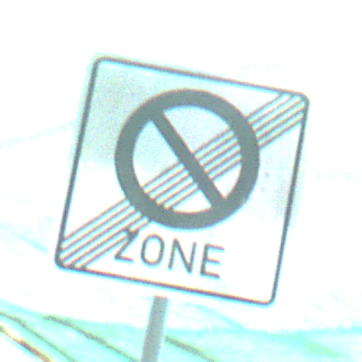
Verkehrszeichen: EndeEingeschraenktesHalteverbotZone
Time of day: MorningAfternoon
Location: Roofed (Special)
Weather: PartlyCloudy
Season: NotSpecified
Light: Natural